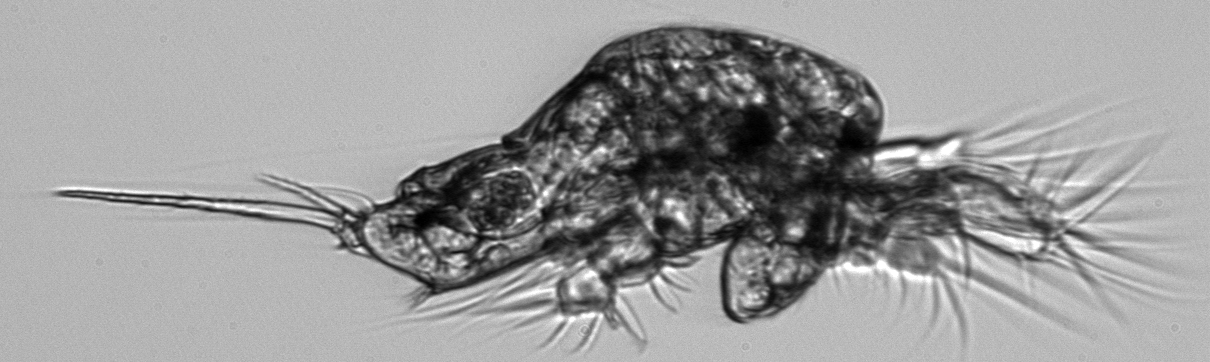
Label: zooplankton